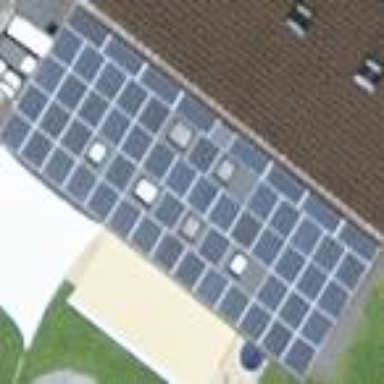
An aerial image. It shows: Solar power generator using photovoltaic method with solar photovoltaic panel types.